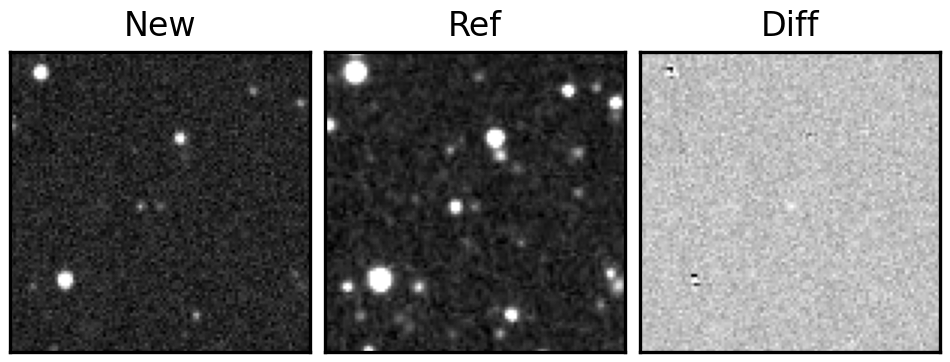
Label: real